Question: I have a storyboard that looks like this:

This is how it works: the 'InitialSlidingViewController' instantiates the Navigation VC as the 'topViewController' as follows in its .m file:
'''
-(void)viewDidLoad {
[super viewDidLoad];
self.topViewController = [self.storyboard instantiateViewControllerWithIdentifier:@"Navigation"];
}
'''
After the Navigation VC gets instantiated, it creates the underlying Menu and sets that as the underLeftVC. This is using <URL>. This creates a sliding menu that uses a pan gesture, similar to Facebook.
The rootVC for the NavigationVC is my ItemsCDTVC. When I click the + button, it pops up an action sheet that allows me to take a photo from the camera or choose from the photo library. However, I then want it to modally segue to the ManageItemVC and set the picture I just chose/took to its UIImageView. When I try to present, it throws the following error:
'''
Warning: Attempt to present <ManageItemViewController: 0x81d52a0> on <InitialSlidingViewController: 0x8122ce0> whose view is not in the window hierarchy!
'''
Which is true, because InitialSlidingVC is not on screen, ItemCDTVC is, but how do I fix this?
I have set the modal type segue in my Storyboard with an identifier from the flexible space at the bottom (when tapped, it doesn't do anything, so I chose that to create a visual segue). This is my segue code in ItemCDTVC:
'''
-(void)imagePickerController:(UIImagePickerController *)picker didFinishPickingMediaWithInfo:(NSDictionary *)info
{
// let's get the edited image
UIImage *image = info[UIImagePickerControllerEditedImage];
// but if for some reason we disable editing in the future, this is our safeguard
if(!image) image = info[UIImagePickerControllerOriginalImage];
if(image) {
self.pictureImageView.image = image;
[self performSegueWithIdentifier:@"addItemSegue" sender:self];
}
[self dismissViewControllerAnimated:YES completion:nil];
}
-(void)prepareForSegue:(UIStoryboardSegue *)segue sender:(id)sender
{
if([segue.identifier isEqualToString:@"addItemSegue"]){
ManageItemViewController *manageItemVC = (ManageItemViewController *)[segue destinationViewController];
manageItemVC.pictureImageView = self.pictureImageView;
}
}
'''
It fails when trying to present the modal VC.
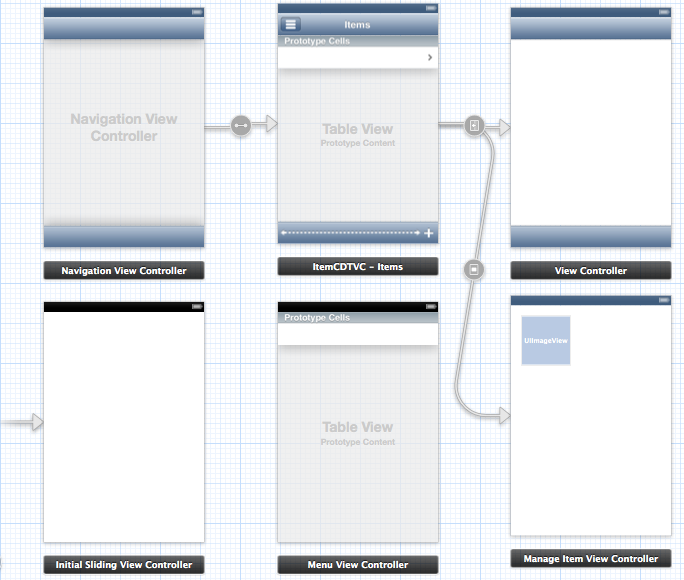
Answer: Fixed, the only thing I had to do is dismiss the imagePickerController before trying to perform the segue, as so:
'''
- (void)imagePickerController:(UIImagePickerController *)picker didFinishPickingMediaWithInfo:(NSDictionary *)info
{
// let's get the edited image
UIImage *image = info[UIImagePickerControllerEditedImage];
// but if for some reason we disable editing in the future, this is our safeguard
if(!image) image = info[UIImagePickerControllerOriginalImage];
if(image) {
self.pictureImage = image;
[self dismissViewControllerAnimated:NO completion:^{
[self performSegueWithIdentifier:@"addItemSegue" sender:self];
}];
}
}
'''